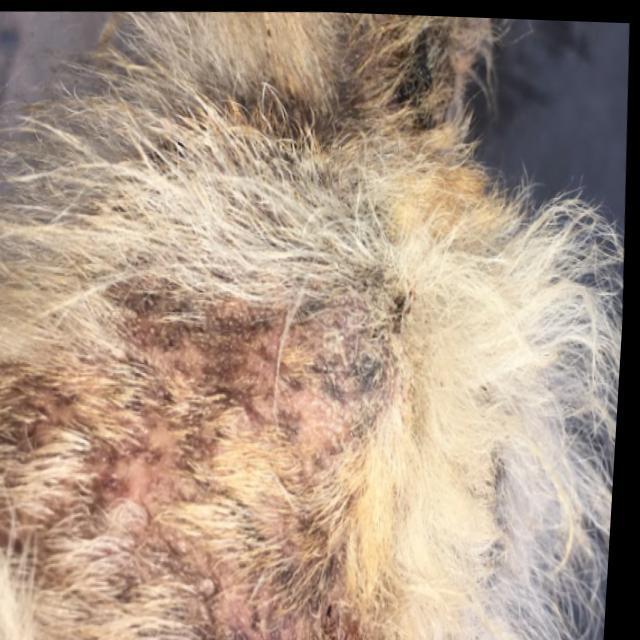
Canine demodicosis (Demodex mange) — caused by Demodex canis mites. Presents with alopecia, follicular papules, pustules, and comedones. Often localized on face and forelimbs.